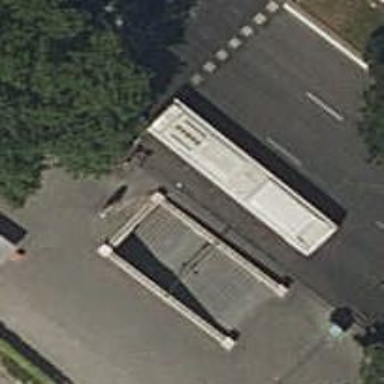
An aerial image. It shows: Subway entrance.